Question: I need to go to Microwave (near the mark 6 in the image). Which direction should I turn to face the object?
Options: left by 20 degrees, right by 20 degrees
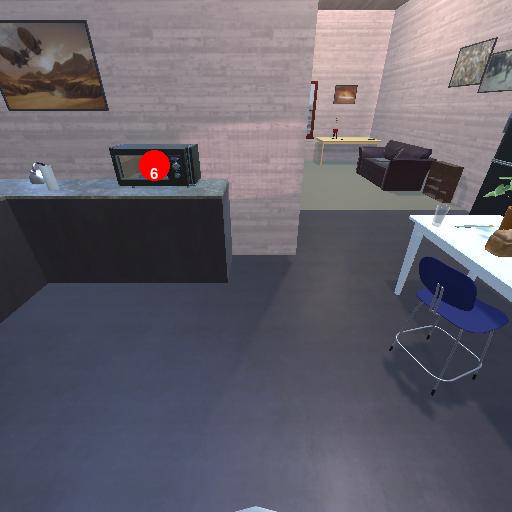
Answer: left by 20 degrees